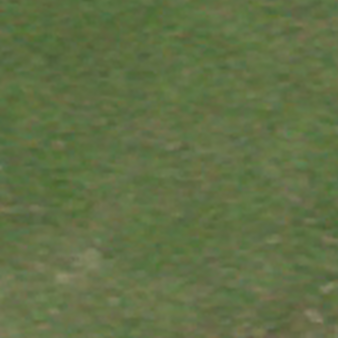
Label: other